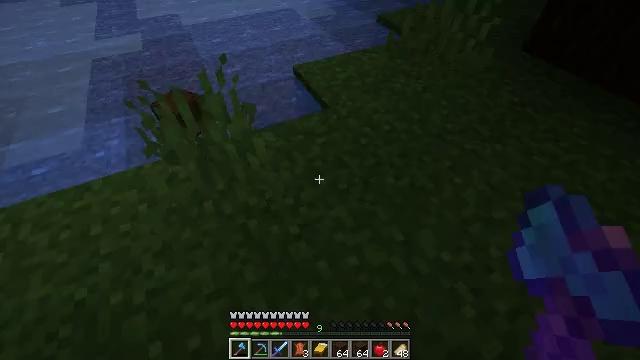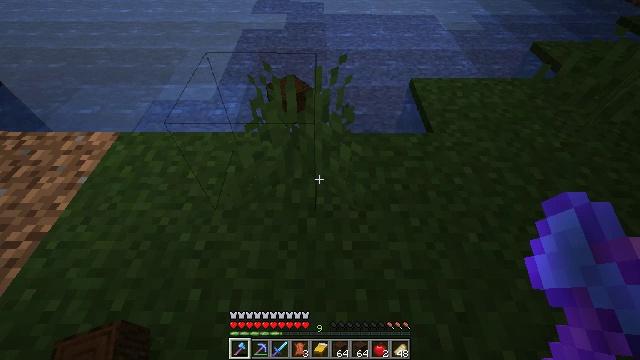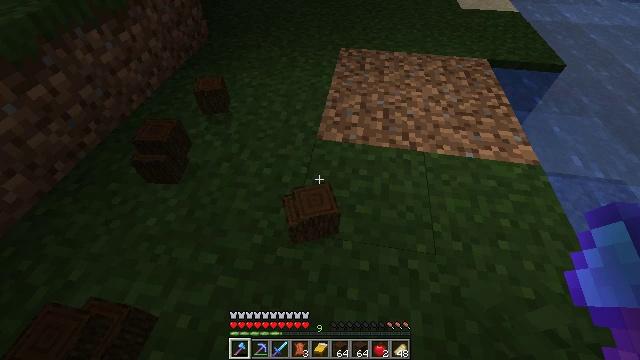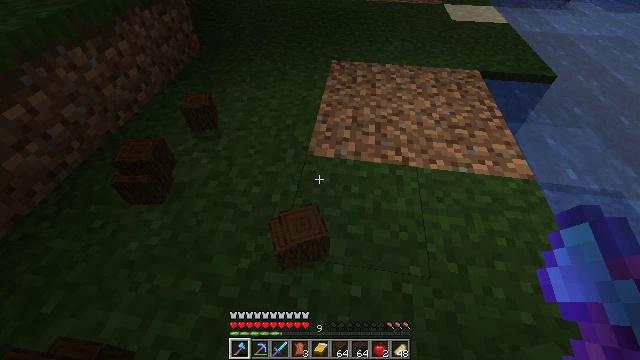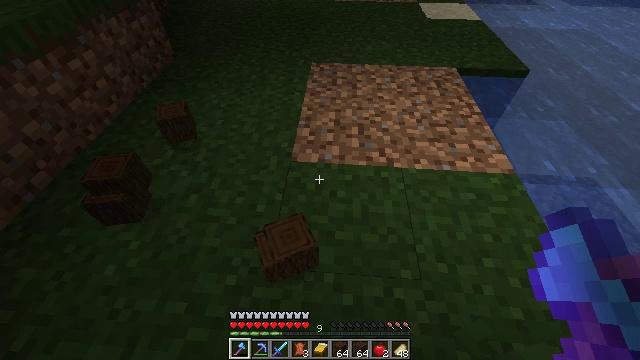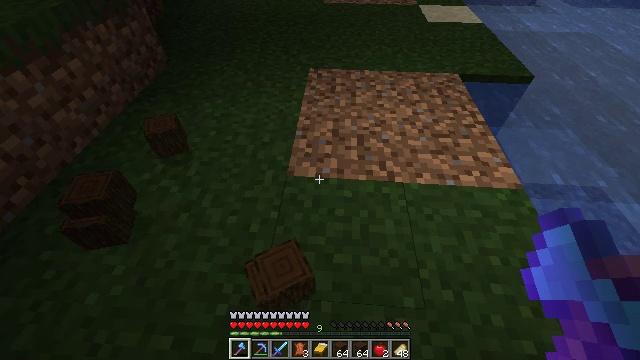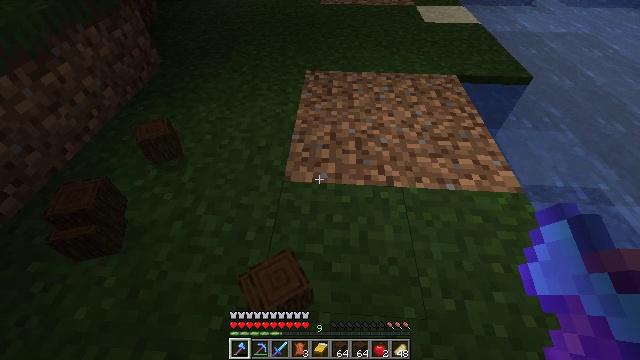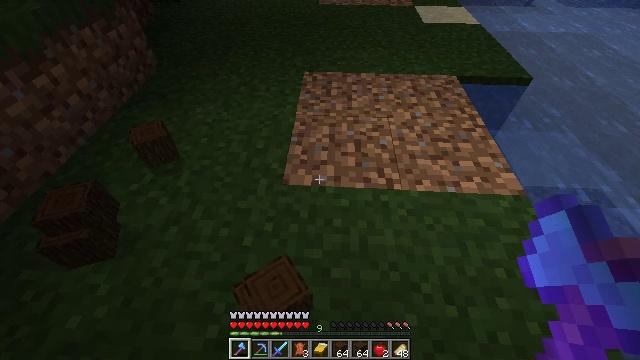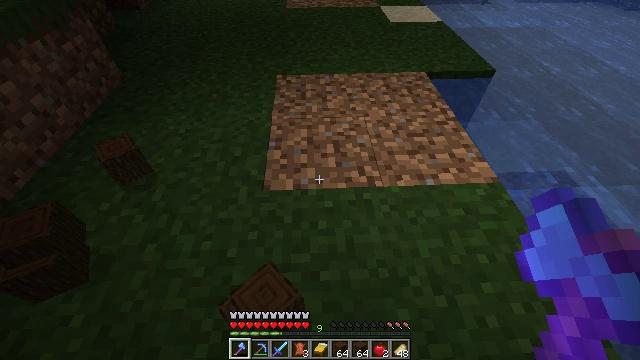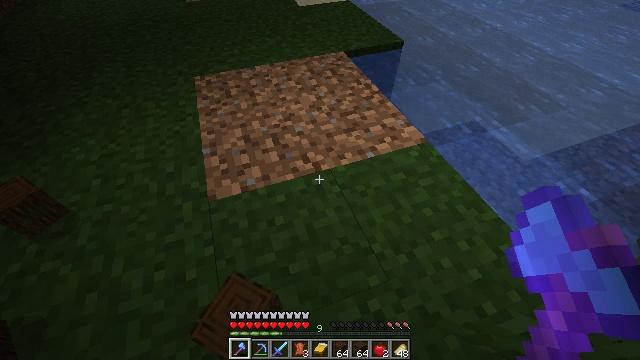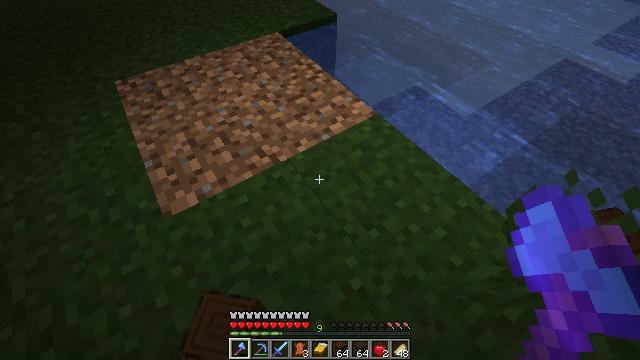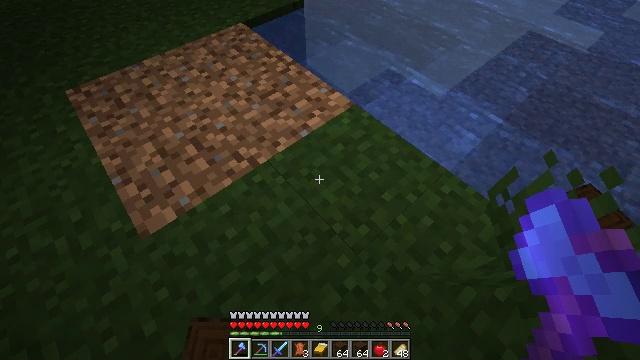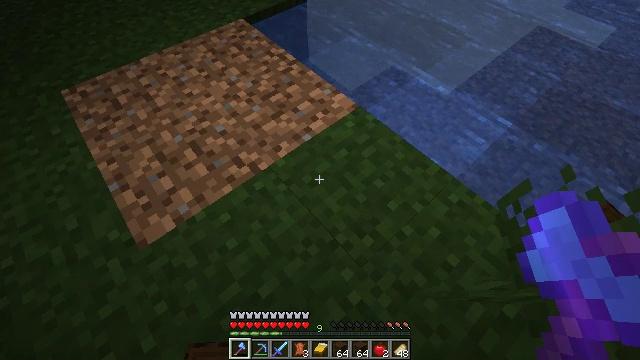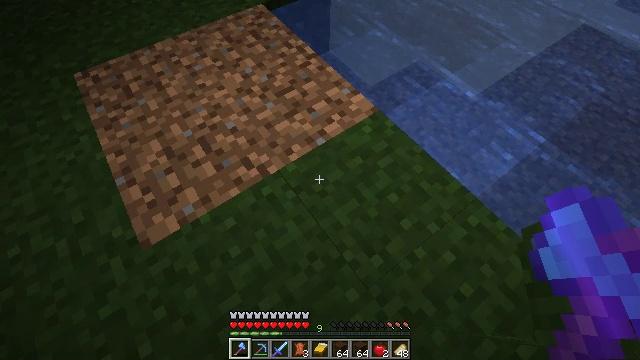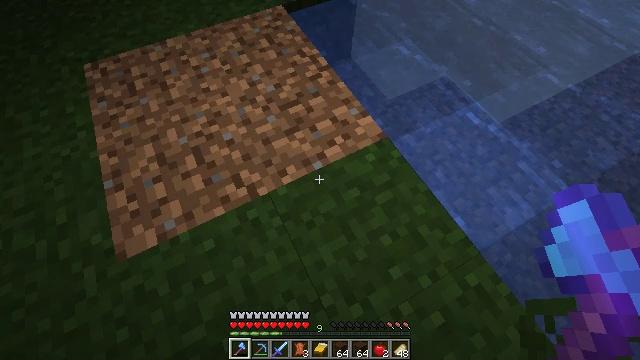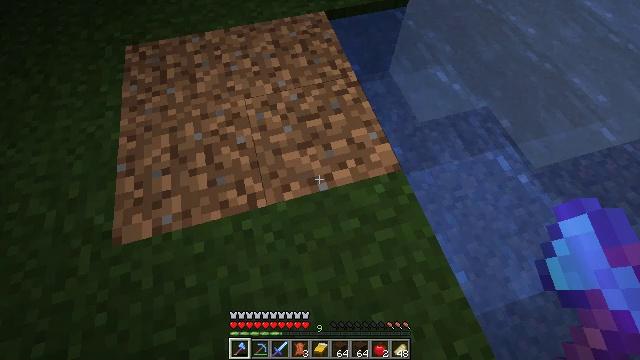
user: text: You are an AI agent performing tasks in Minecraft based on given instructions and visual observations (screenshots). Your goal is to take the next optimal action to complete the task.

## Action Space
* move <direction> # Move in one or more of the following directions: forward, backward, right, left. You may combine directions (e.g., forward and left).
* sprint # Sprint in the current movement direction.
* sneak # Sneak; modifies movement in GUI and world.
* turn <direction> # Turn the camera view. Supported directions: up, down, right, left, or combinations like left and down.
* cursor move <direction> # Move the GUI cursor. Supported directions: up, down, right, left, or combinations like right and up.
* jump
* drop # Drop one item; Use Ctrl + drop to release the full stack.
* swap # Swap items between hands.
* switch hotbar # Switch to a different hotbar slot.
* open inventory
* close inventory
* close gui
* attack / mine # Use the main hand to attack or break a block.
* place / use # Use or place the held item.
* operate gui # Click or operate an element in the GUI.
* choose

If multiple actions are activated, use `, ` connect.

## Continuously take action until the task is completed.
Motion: motion action
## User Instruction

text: Drop a cauldron.
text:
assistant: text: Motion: move forward, sprint
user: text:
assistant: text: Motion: move forward, sprint, turn left
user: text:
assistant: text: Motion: move forward, turn up
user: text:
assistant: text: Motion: move forward, turn right
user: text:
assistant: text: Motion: no_op
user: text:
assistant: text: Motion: no_op
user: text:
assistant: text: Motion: no_op
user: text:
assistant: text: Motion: turn right
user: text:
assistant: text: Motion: turn right and down
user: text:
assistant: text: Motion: move forward, turn right and down
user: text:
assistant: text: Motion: move forward, turn right and down
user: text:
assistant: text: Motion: move forward, turn down
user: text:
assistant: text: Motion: move forward and move right, turn left and down
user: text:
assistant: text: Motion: move forward and move right, turn left and down
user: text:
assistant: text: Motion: move forward and move right, turn left
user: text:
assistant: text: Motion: move forward and move right, turn left
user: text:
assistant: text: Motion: move forward and move right, turn left
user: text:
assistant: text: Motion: move forward and move right, sprint, turn left
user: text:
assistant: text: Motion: move forward and move right, sprint, turn left and up
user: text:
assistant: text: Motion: move forward and move right, sprint, turn left and up
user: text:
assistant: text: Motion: move forward and move right, sprint, turn left and up
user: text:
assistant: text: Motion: move forward and move right, turn left and up
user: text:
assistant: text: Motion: move forward, turn left and up
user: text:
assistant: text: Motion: move forward, turn left and up
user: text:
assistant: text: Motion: move forward
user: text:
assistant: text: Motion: move forward
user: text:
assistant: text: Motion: move forward
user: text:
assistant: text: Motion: move forward, sprint, turn left
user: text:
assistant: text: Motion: move forward, sprint, turn left
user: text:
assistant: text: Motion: turn left